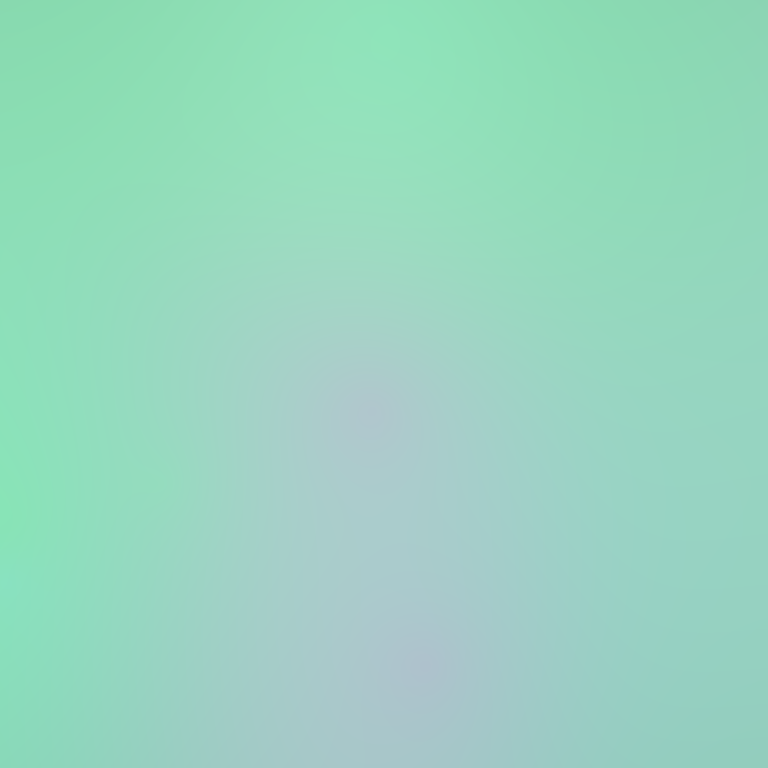
Abstract light effect, smooth gradient from soft teal to pale lavender, serene atmosphere, diffuse glow, no room, no furniture, no objects.